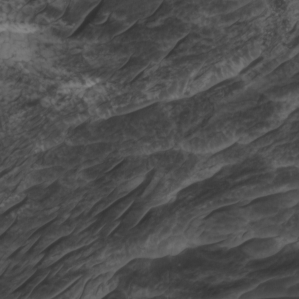
Label: non_frost